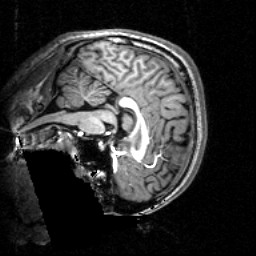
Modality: T1w
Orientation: sagittal
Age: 20
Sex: male